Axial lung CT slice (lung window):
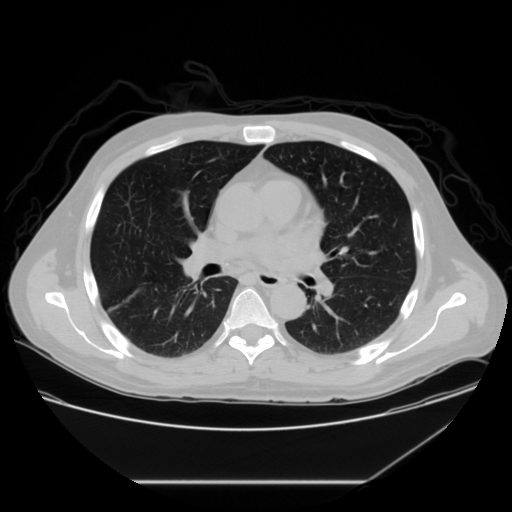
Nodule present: no